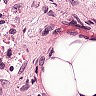
Metastatic tissue present: no